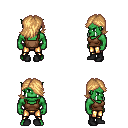
a pixel art fantasy rpg character, male body template, orc, green skin, brown pirate shirt, gold greaves, light blonde swoop hairstyle, black shoes, four views (front, back, left, right), 2x2 character sprite sheet, small pixel art, hard edges, no anti-aliasing